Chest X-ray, PA view. Patient: 38 years old, sex F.
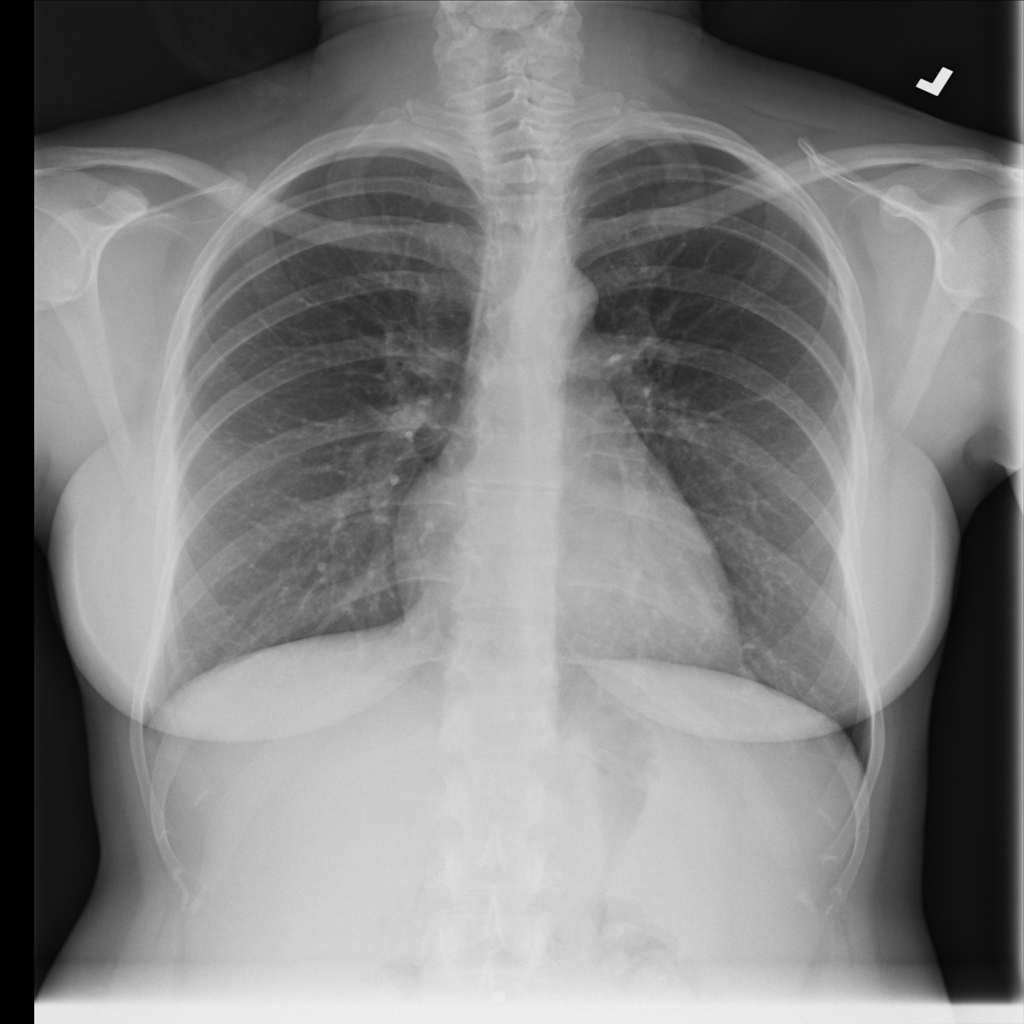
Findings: Infiltration